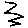
Label: zigzag